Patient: sex M, age 35
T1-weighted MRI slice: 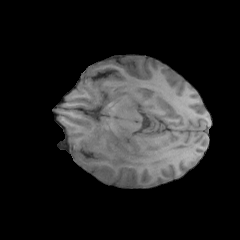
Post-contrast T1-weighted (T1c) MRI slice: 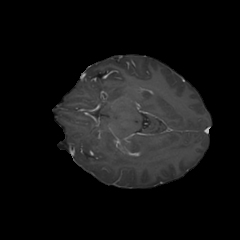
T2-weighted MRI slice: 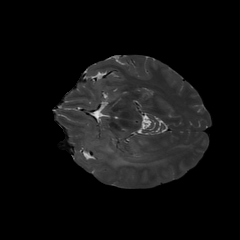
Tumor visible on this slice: yes
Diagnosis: Astrocytoma, IDH-wildtype
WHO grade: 2